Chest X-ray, AP view. Patient: 43 years old, sex M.
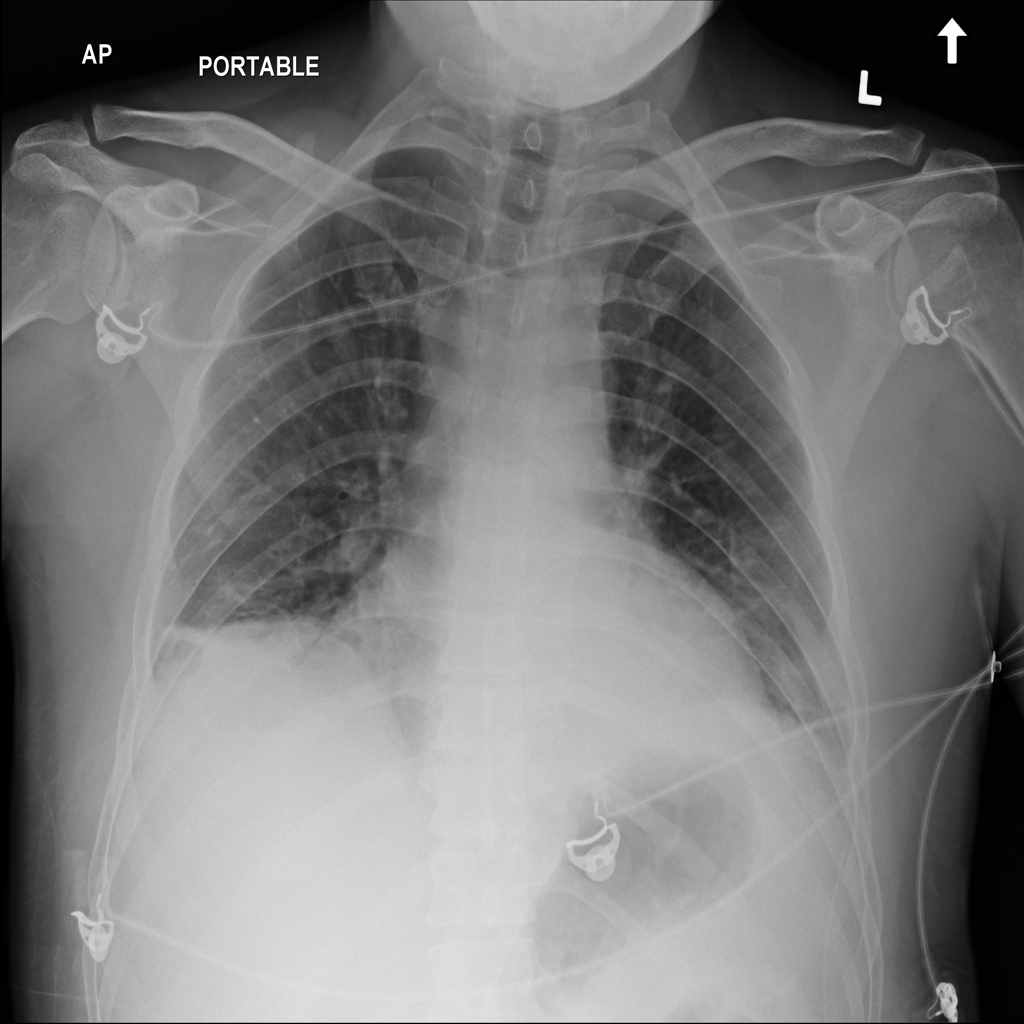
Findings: No Finding